The trace is the raw vibration amplitude of a rotating bearing as a function of time. Classify the bearing condition as one of: normal, inner_race, outer_race, ball.
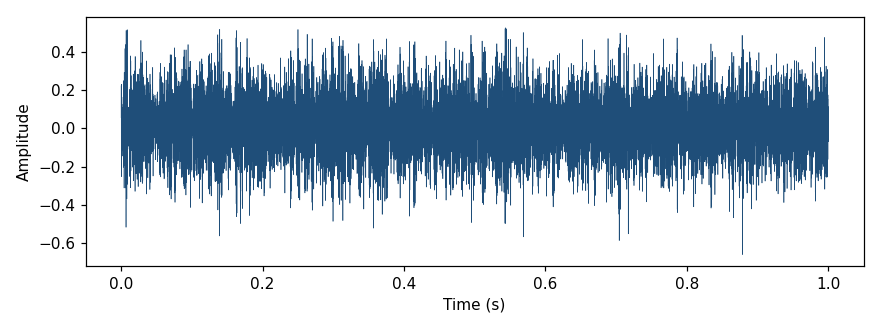
Answer: ball